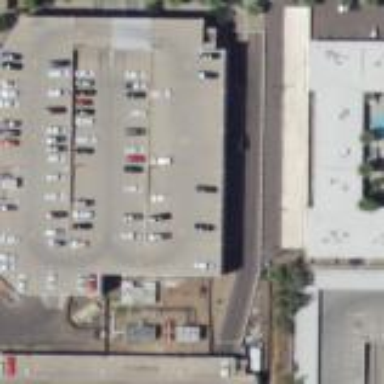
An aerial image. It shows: Multi-storey parking building.